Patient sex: F
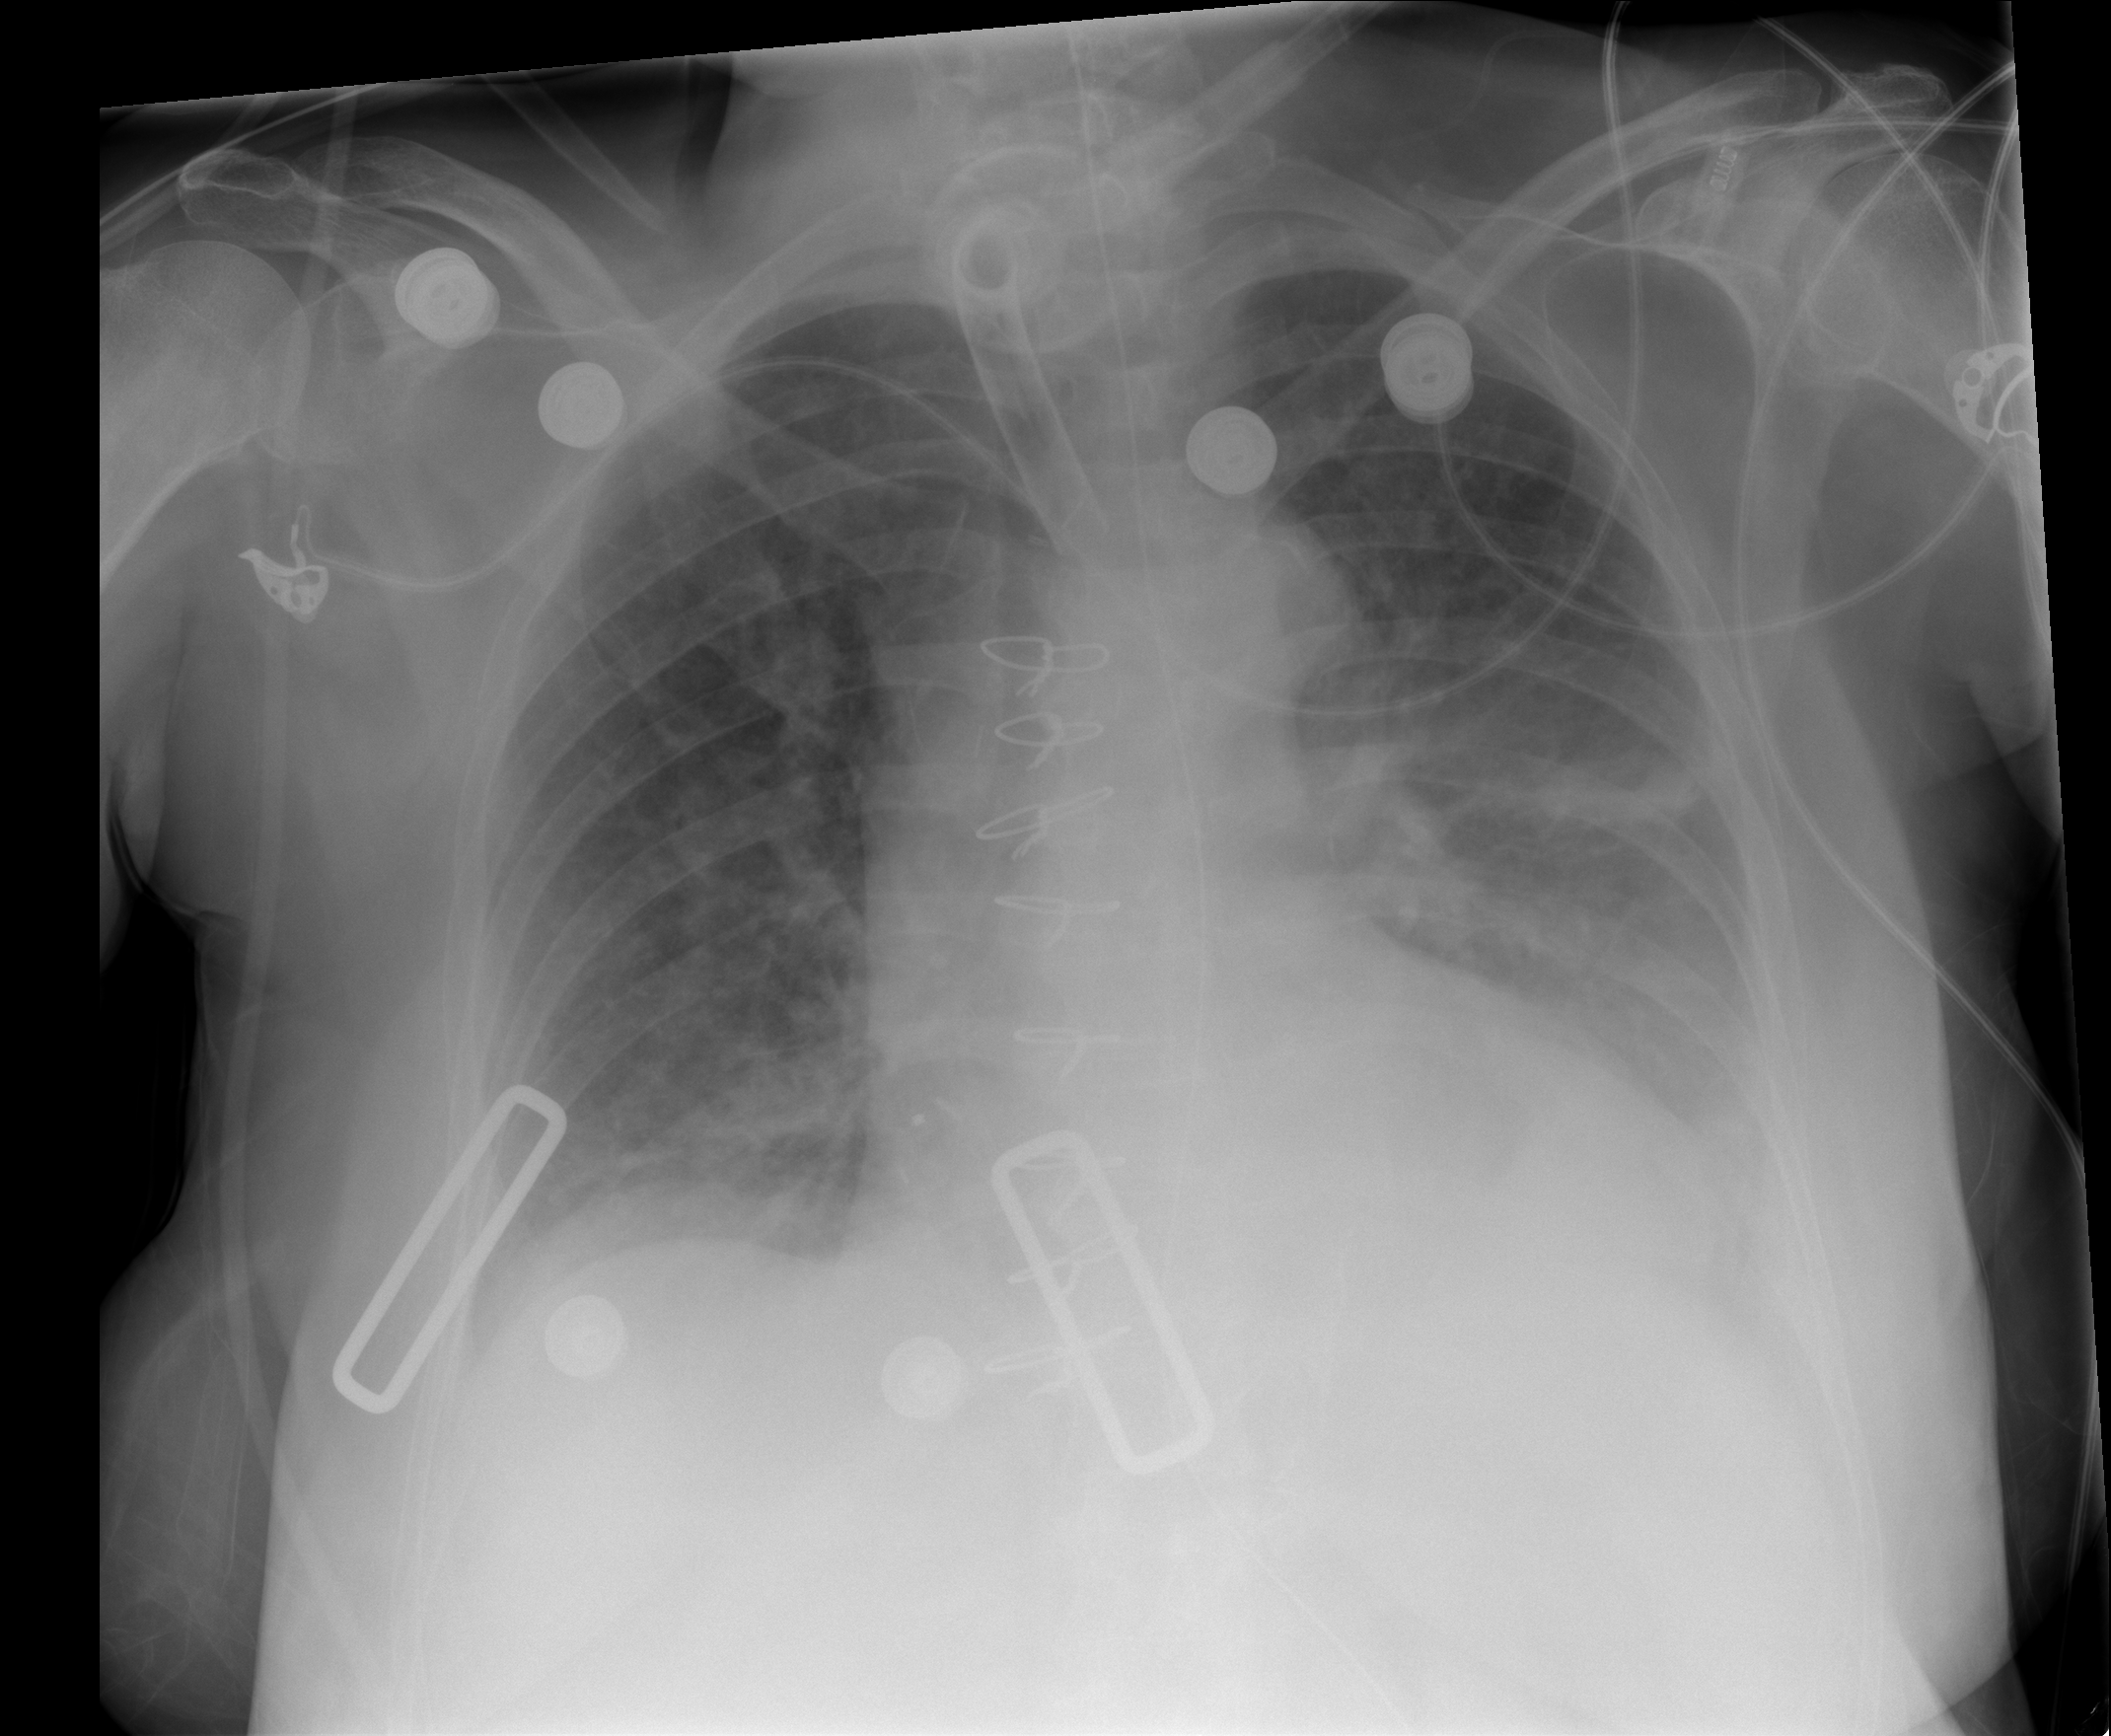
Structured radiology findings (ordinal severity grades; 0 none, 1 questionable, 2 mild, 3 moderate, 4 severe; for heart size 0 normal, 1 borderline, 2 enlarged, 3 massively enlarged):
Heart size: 1
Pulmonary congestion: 0
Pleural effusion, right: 2
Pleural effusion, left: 2
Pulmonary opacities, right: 0
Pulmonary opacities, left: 0
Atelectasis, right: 2
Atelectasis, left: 2